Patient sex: M
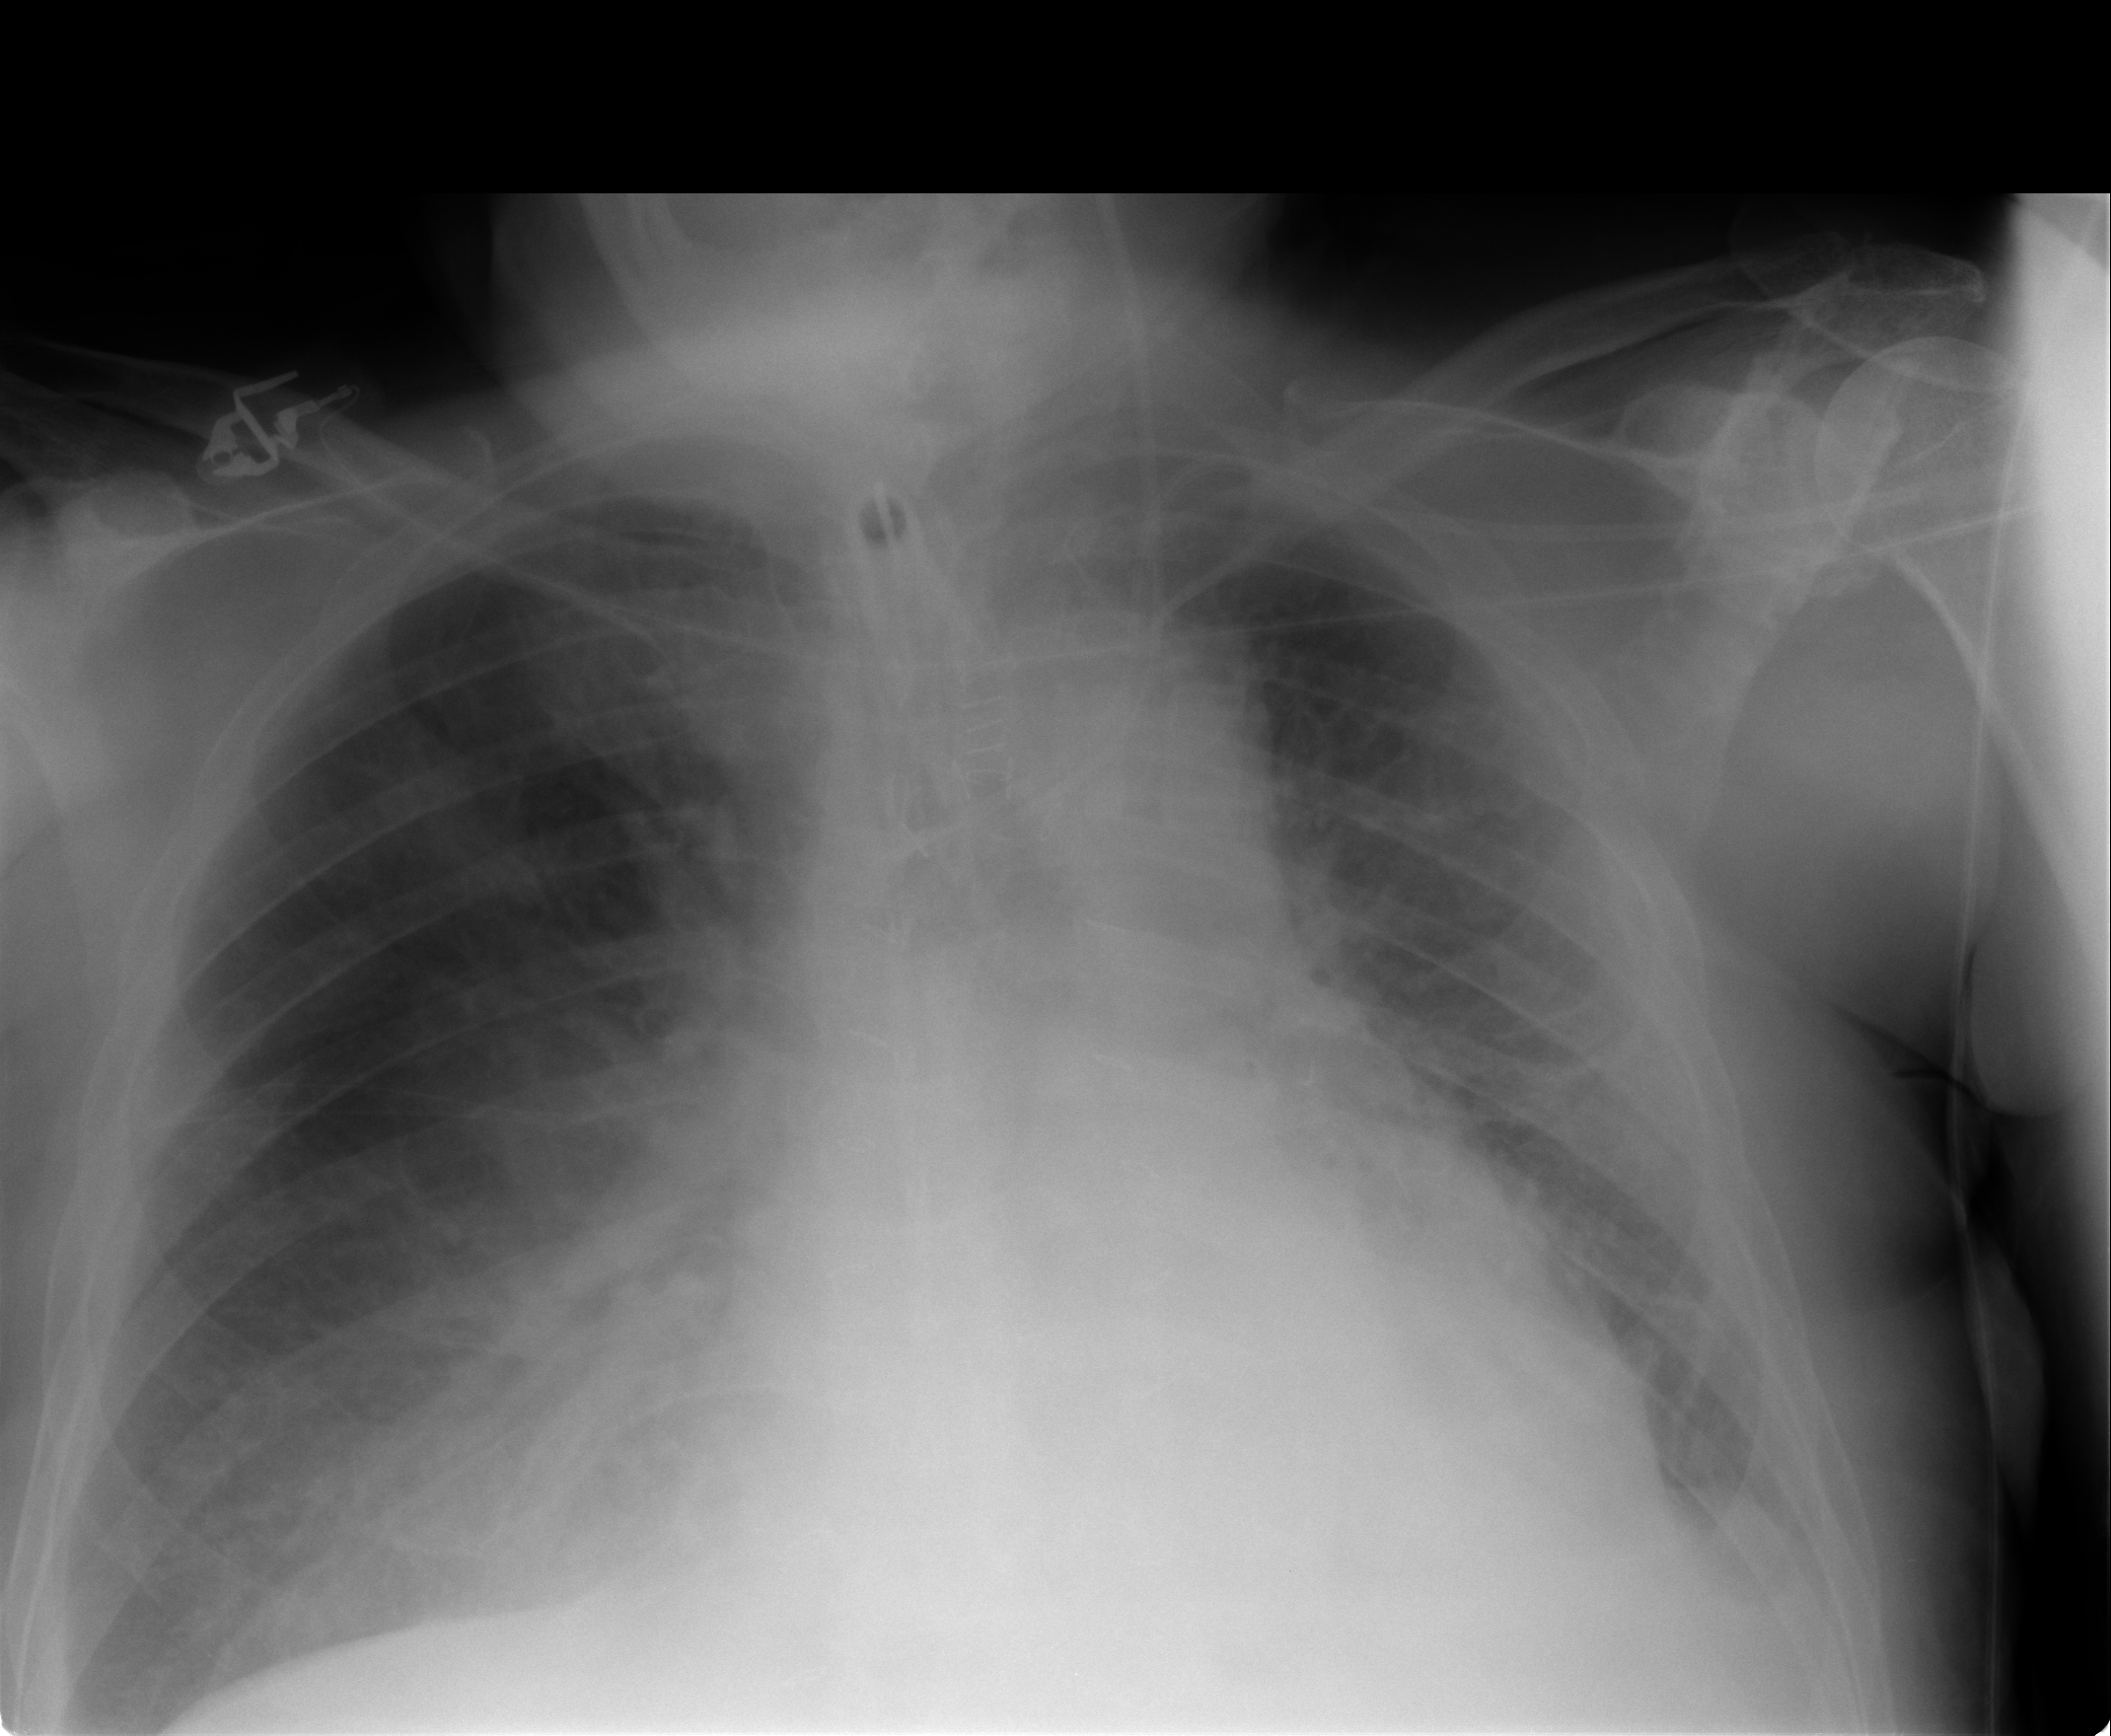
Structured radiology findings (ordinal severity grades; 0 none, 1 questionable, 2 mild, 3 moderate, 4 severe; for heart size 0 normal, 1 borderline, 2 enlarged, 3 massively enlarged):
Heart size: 2
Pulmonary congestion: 2
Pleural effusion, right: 2
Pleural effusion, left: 2
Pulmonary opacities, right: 2
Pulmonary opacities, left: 2
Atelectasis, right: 2
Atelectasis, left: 2